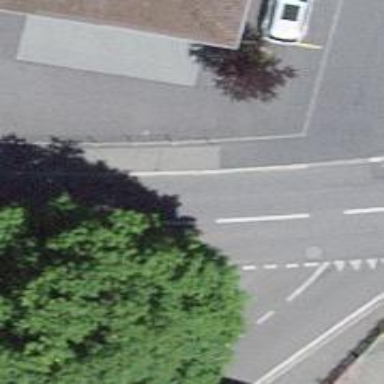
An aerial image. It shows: Secondary road with asphalt surface.